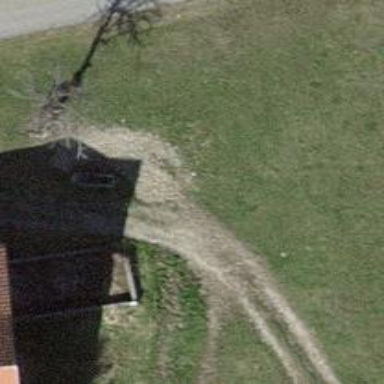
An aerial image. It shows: Gate.